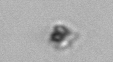
Label: detritus